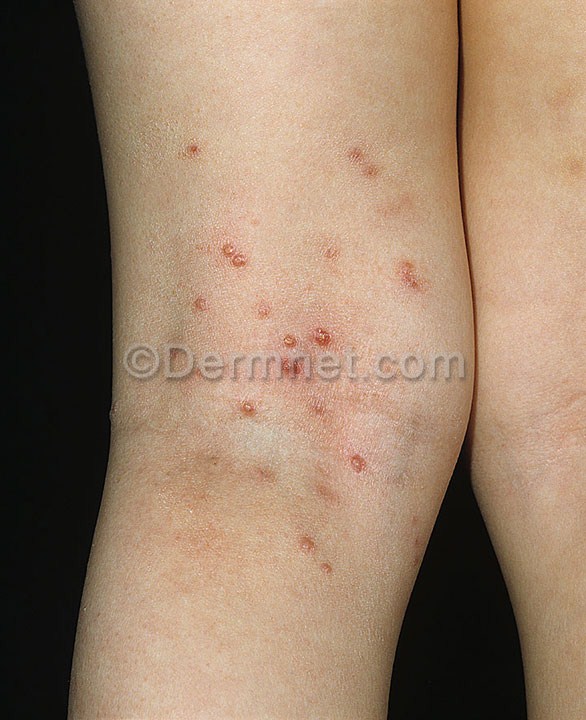
Disease: Herpes HPV and other STDs Photos